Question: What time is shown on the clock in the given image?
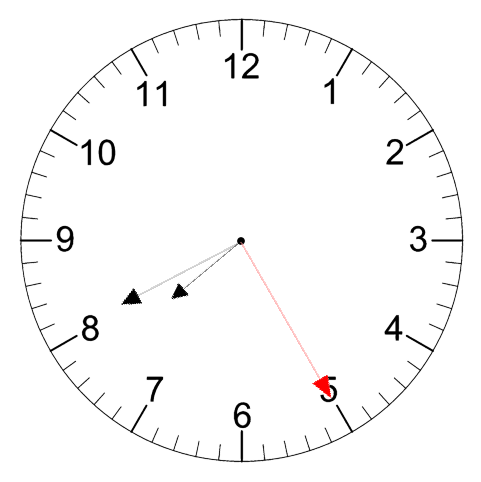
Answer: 07:40:25